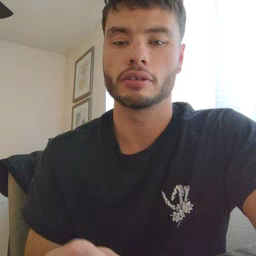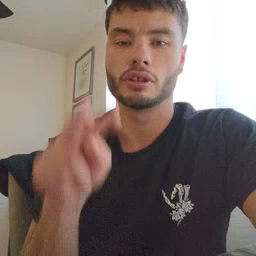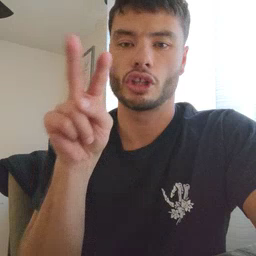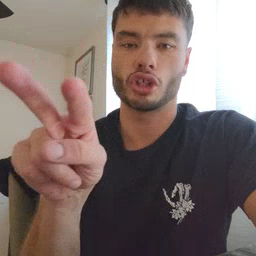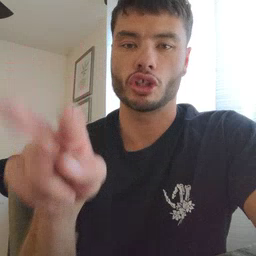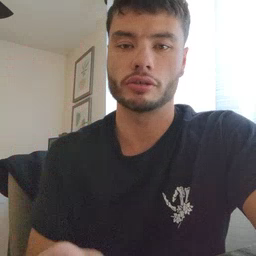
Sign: look